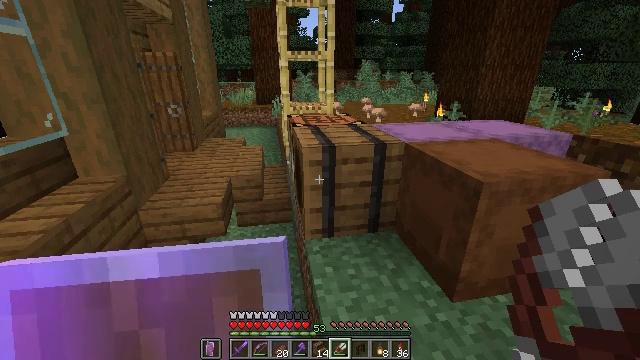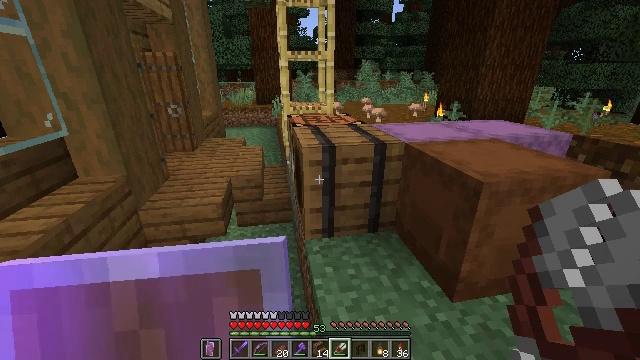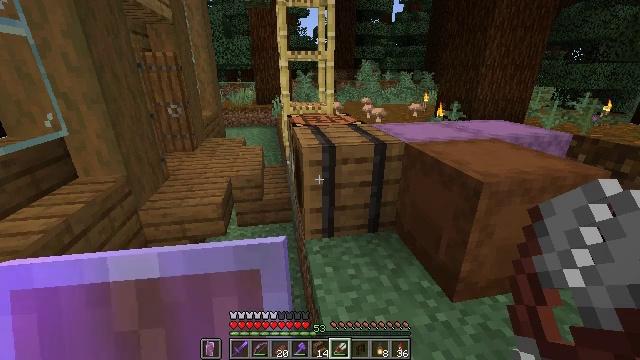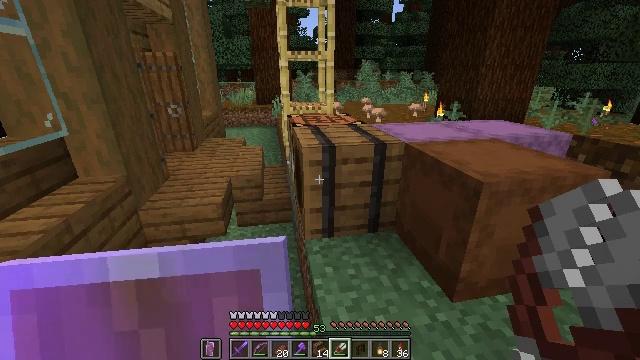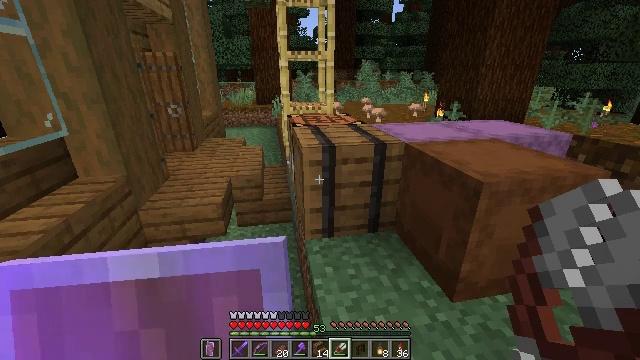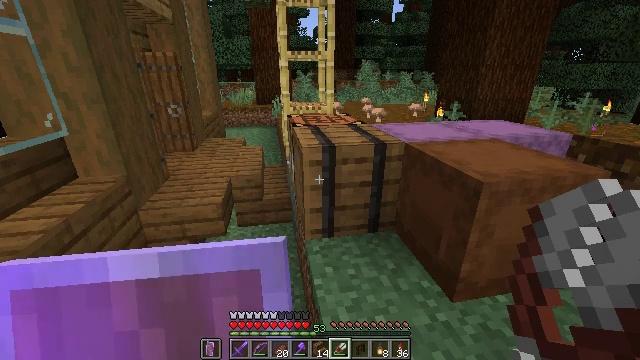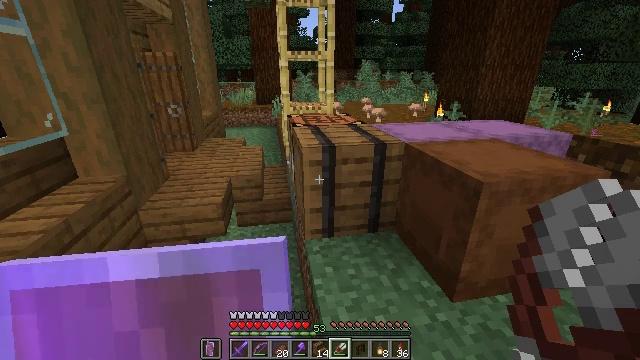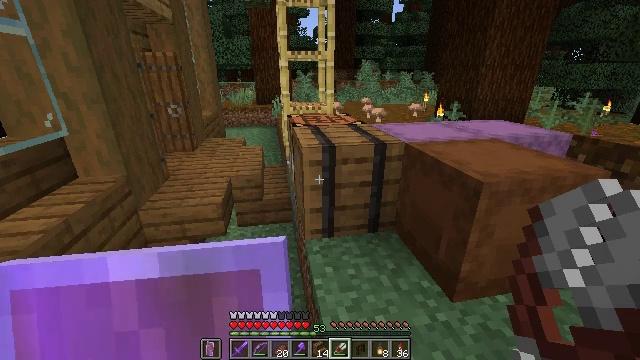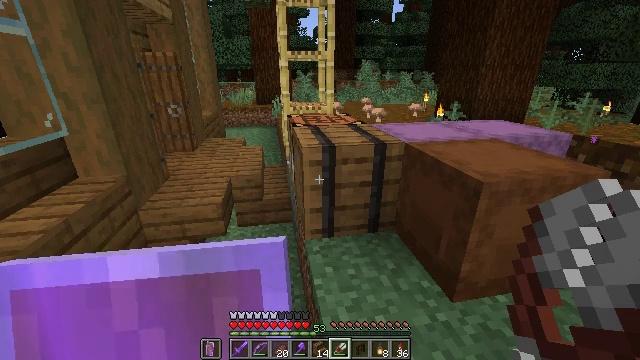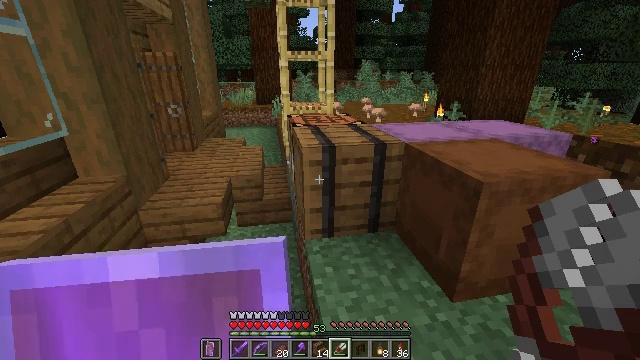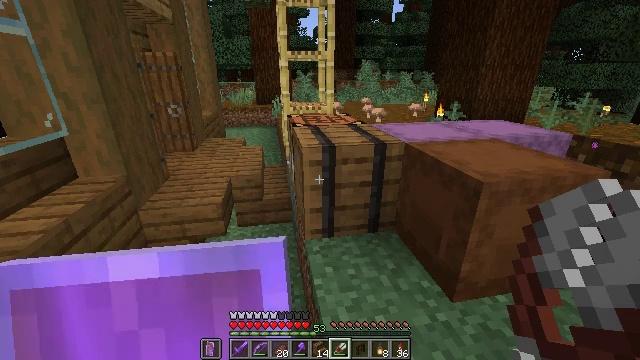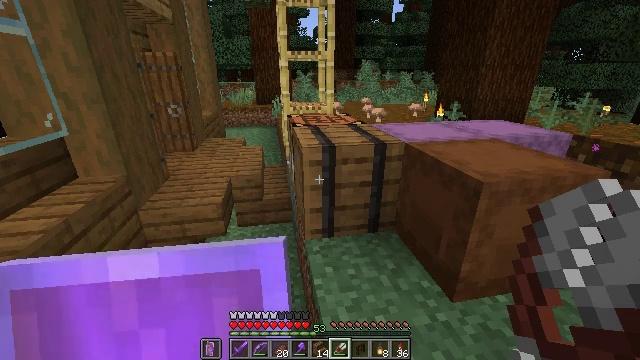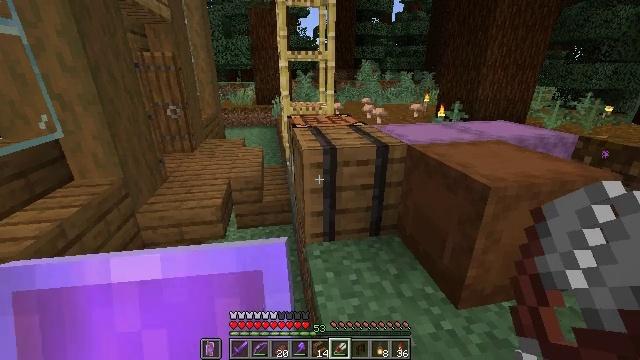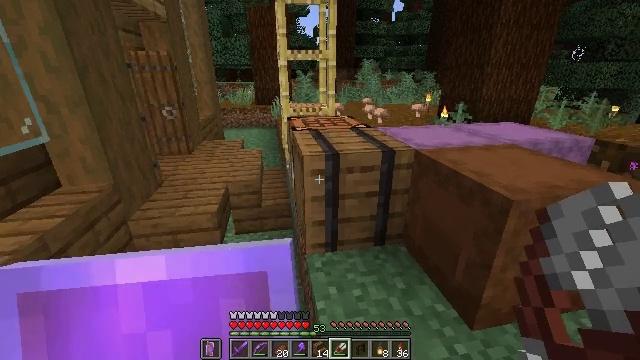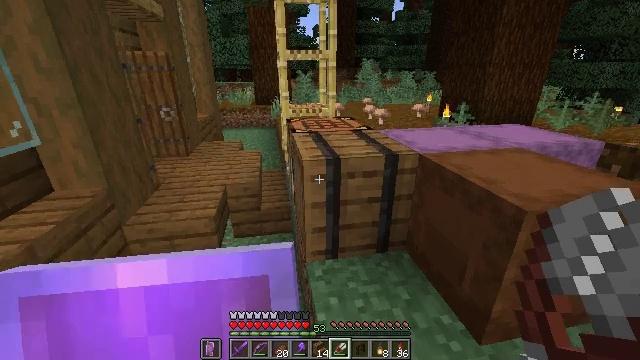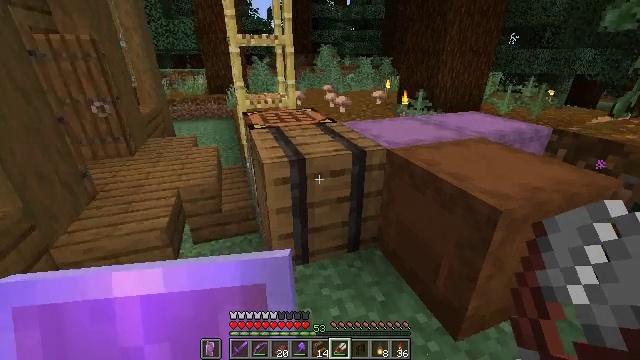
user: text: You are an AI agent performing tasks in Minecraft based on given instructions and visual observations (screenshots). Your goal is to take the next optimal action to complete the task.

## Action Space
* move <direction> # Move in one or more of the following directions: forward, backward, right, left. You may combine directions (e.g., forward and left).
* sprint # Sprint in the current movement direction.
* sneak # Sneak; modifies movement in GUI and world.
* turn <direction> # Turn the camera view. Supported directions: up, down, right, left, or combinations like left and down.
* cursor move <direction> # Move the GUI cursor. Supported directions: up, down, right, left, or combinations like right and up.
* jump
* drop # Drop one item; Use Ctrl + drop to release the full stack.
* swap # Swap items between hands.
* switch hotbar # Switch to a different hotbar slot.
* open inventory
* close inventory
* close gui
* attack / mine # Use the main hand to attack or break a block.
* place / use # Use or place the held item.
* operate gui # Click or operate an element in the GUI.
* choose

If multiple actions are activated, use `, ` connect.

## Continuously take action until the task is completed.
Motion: motion action
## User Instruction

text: Collect mossy cobblestone from a structure.
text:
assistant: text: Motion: no_op
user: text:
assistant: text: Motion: no_op
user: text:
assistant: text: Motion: no_op
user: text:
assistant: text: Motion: no_op
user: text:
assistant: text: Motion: no_op
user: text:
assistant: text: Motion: no_op
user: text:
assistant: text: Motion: no_op
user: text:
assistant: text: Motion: no_op
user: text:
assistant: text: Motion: no_op
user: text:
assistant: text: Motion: no_op
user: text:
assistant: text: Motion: no_op
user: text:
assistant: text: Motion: move forward
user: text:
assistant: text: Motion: move forward
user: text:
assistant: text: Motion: move forward
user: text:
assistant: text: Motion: move forward, turn right and down
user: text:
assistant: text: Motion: move forward, turn right and down
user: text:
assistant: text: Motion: move forward, turn right and down
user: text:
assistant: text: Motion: move forward
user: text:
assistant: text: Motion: move forward, turn right and down
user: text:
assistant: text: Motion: move forward, turn right and down
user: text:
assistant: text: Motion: turn right and down
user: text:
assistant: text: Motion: turn right and up
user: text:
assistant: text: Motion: turn right and up
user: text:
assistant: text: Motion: no_op
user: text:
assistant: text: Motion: move forward
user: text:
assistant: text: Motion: move forward
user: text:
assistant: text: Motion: move forward
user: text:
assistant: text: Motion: move forward
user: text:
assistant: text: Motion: move forward
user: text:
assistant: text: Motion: move forward